Question: I have the following results from query and I a plsql block where I loop through the records and send_email to customers.

'''
FOR i IN (SELECT product_no, product_holder,product_catalogue FROM
product_master)
LOOP
mail_send('PRODMASTER',i.product_holder, i.product_no,i.product_catalogue);
END LOOP;
'''
I would like to know what is the best approach if 'product_holder' is repeating in query result then rather than sending multiple emails, would like to send one email with relevant details. E.g. In above case SMITH is repeated twice, so with above approach SMITH will get two emails, instead I would like to send one email to 'SMITH' with 'product_no'and 'product_catalogue'
How can I do this?
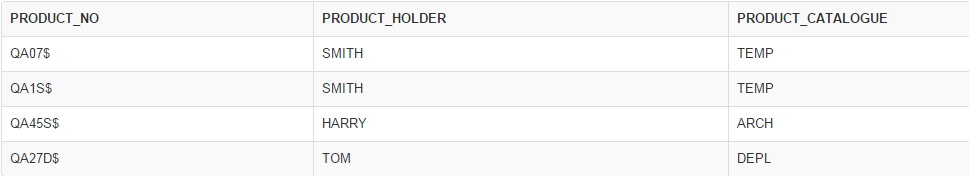
Answer: Don't do loops within loops in PL/SQL for this - use SQL to give you the data ready for use.
First we create your table with some test data (I'm guessing datatypes - you replace with your own) :
'''
create table product_master (
product_no varchar2(10)
, product_holder varchar2(10)
, product_catalogue varchar2(10)
)
/
insert into product_master values ('1', 'SMITH', 'TEMP')
/
insert into product_master values ('2', 'SMITH', 'TEMP')
/
insert into product_master values ('3', 'HARRY', 'ARCH')
/
insert into product_master values ('4', 'TOM' , 'DEPL')
/
commit
/
'''
What we want to send to 'mail_send' procedure for each 'product_holder' is a collection (array) containing 'product_no' and 'product_catalogue'. So first a type that contains those two elements:
'''
create type t_prod_cat_no as object (
product_no varchar2(10)
, product_catalogue varchar2(10)
)
/
'''
And then a nested table type (collection type) of that type:
'''
create type t_prod_cat_no_table as
table of t_prod_cat_no
/
'''
The procedure 'mail_send' then should accept the 'product_holder' and the collection type:
'''
create or replace procedure mail_send (
p_parameter in varchar2
, p_product_holder in varchar2
, p_product_cats_nos in t_prod_cat_no_table
)
is
begin
dbms_output.put_line('-- BEGIN '||p_parameter||' --');
dbms_output.put_line('Dear '||p_product_holder);
dbms_output.put_line('Your products are:');
for i in 1..p_product_cats_nos.count loop
dbms_output.put_line(
'Catalogue: '||p_product_cats_nos(i).product_catalogue||
' - No: '||p_product_cats_nos(i).product_no
);
end loop;
end mail_send;
/
'''
(I just use dbms_output to simulate building a mail.)
Then you can in SQL do a 'group by product_holder' and let SQL generate the collection containing the data:
'''
begin
for holder in (
select pm.product_holder
, cast(
collect(
t_prod_cat_no(pm.product_no,pm.product_catalogue)
order by pm.product_catalogue
, pm.product_no
) as t_prod_cat_no_table
) product_cats_nos
from product_master pm
group by pm.product_holder
order by pm.product_holder
) loop
mail_send(
'PRODMASTER'
, holder.product_holder
, holder.product_cats_nos
);
end loop;
end;
/
'''
The output of the above block will be:
'''
-- BEGIN PRODMASTER --
Dear HARRY
Your products are:
Catalogue: ARCH - No: 3
-- BEGIN PRODMASTER --
Dear SMITH
Your products are:
Catalogue: TEMP - No: 1
Catalogue: TEMP - No: 2
-- BEGIN PRODMASTER --
Dear TOM
Your products are:
Catalogue: DEPL - No: 4
'''
Doing it in SQL with a 'GROUP BY' gives you everything in a single call from PL/SQL to SQL, which is a whole lot more efficient than first one call to get the distinct set of 'product_holder', loop over that, and then one call per 'product_holder' to get the products for each holder.
UPDATE:
Added 'order by' to the 'collect' function in the above code to show you have control over the order that the data is populated in the collection.